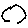
Label: tree